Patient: sex F, age 68
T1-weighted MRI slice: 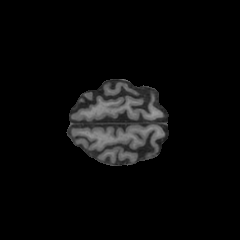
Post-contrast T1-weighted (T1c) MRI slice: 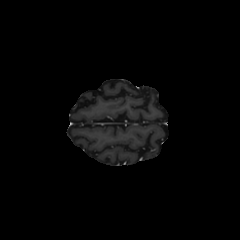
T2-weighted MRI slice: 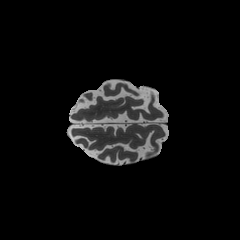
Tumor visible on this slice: no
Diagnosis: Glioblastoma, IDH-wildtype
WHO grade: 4